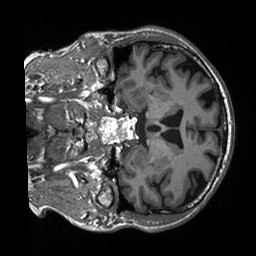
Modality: T1w
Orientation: coronal
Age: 65
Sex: male
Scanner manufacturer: siemens
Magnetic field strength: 3 T
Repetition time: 2.4 s
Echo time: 0.00226 s